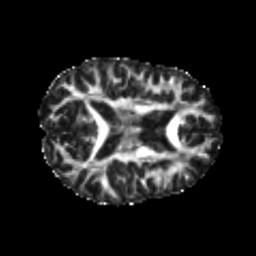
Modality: FA
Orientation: axial
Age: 21
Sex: female
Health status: healthy
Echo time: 0.074 s